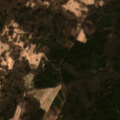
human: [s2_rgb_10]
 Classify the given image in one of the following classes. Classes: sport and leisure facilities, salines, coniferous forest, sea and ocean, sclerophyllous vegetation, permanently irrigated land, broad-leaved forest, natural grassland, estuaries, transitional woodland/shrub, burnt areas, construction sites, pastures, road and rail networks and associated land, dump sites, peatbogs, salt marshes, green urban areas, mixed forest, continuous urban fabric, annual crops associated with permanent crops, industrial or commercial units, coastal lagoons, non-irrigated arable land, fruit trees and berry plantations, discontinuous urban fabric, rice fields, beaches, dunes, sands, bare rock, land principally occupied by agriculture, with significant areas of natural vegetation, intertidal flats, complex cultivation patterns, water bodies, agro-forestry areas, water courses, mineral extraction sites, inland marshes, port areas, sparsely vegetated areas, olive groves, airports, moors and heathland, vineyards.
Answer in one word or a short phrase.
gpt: complex cultivation patterns, land principally occupied by agriculture, with significant areas of natural vegetation, broad-leaved forest, coniferous forest, mixed forest, transitional woodland/shrub